Interaction volume radius: 5 \u00c5
Interaction volume height: 45 \u00c5
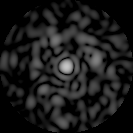
Disorder parameter: 0.8461